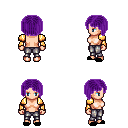
a pixel art fantasy rpg character, female body template, human, light skin, gold arm armor, metal pants, purple pageboy hairstyle, black slippers, four views (front, back, left, right), 2x2 character sprite sheet, small pixel art, hard edges, no anti-aliasing